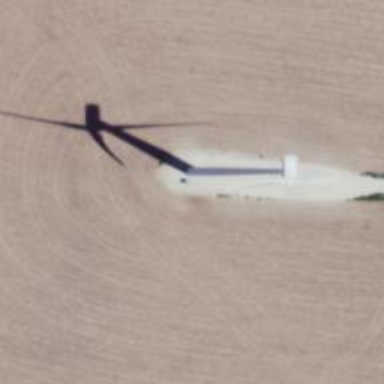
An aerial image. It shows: Wind generator with horizontal axis. The generator is wind turbine.